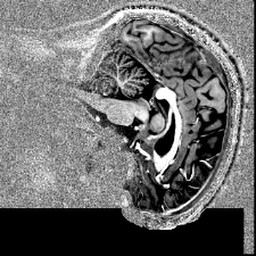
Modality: T1w
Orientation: sagittal
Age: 24
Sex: male